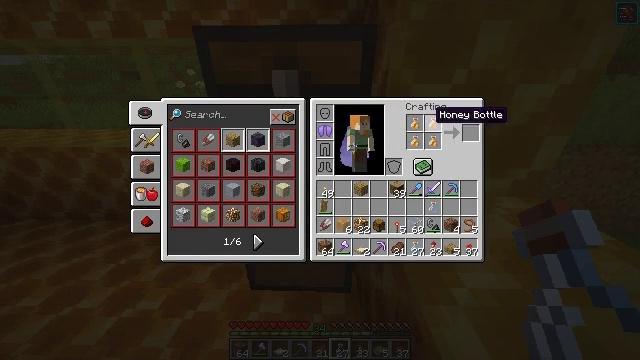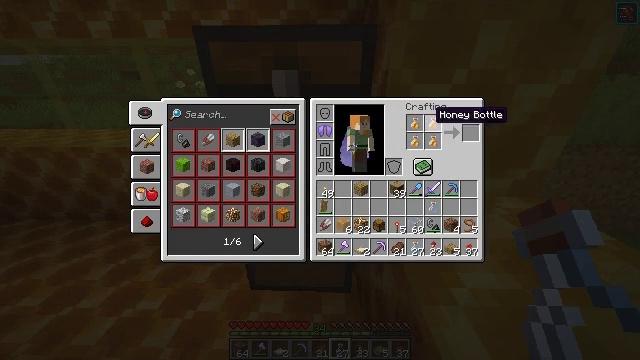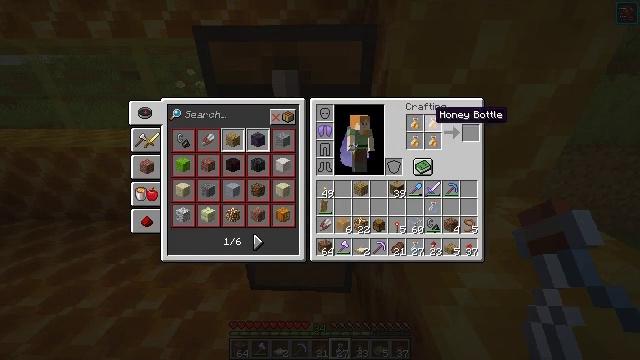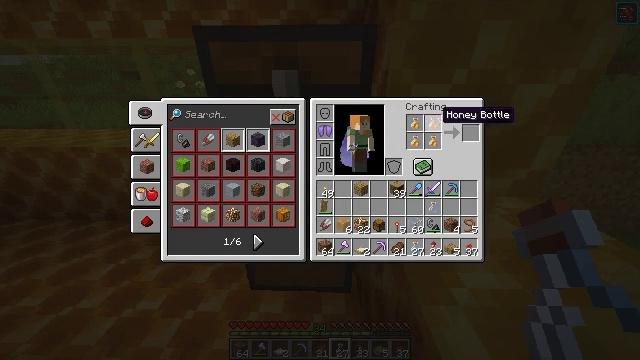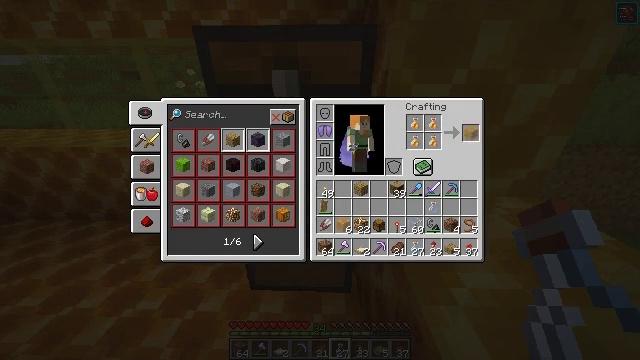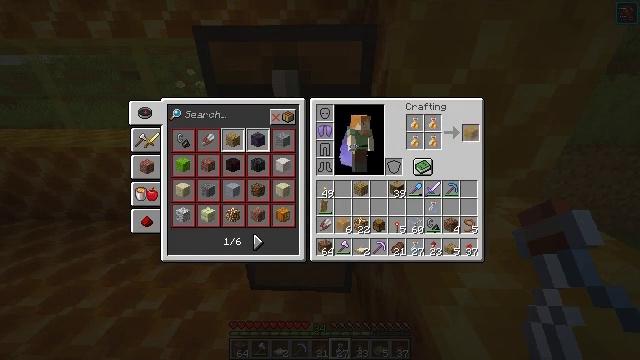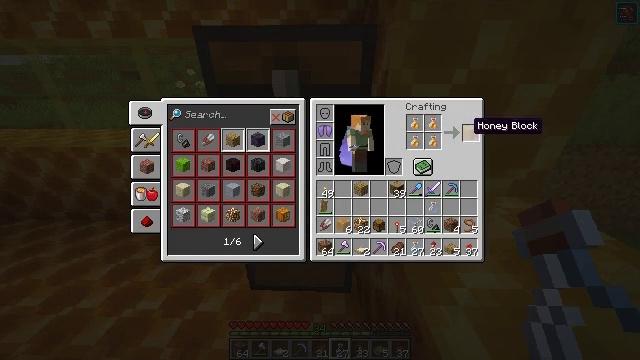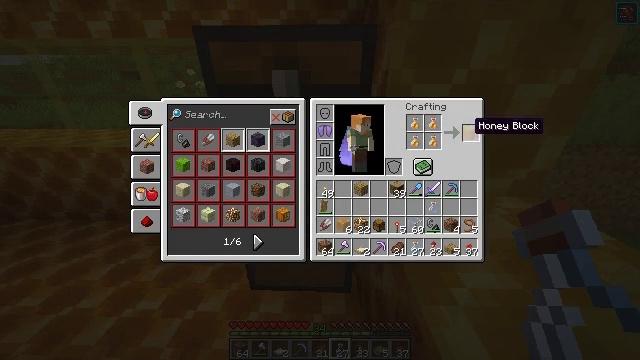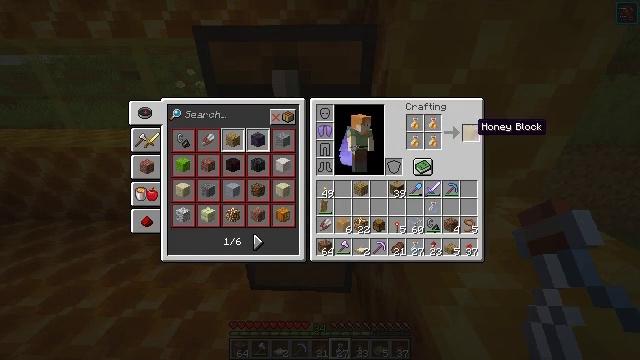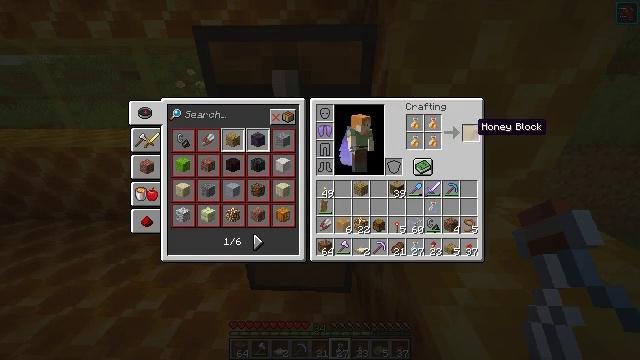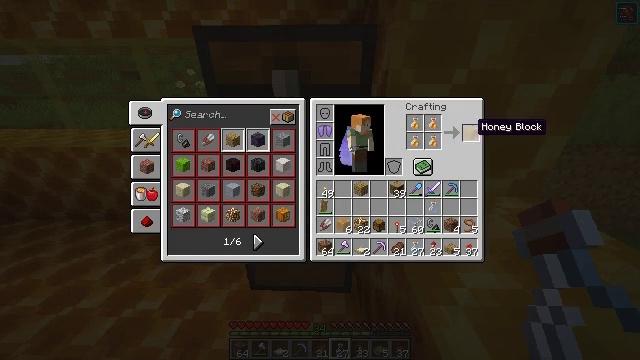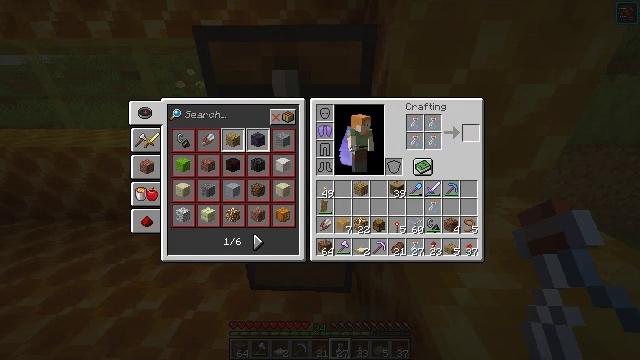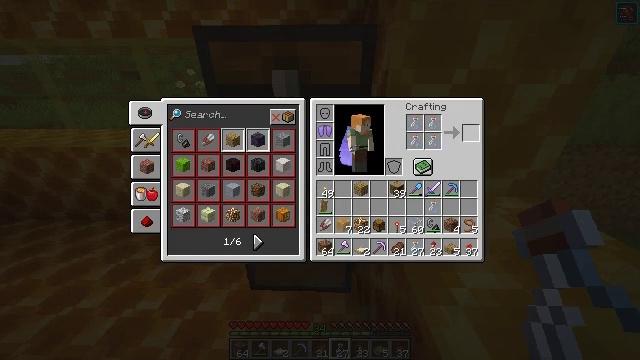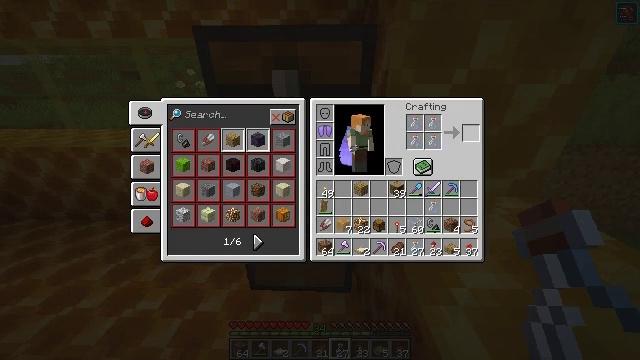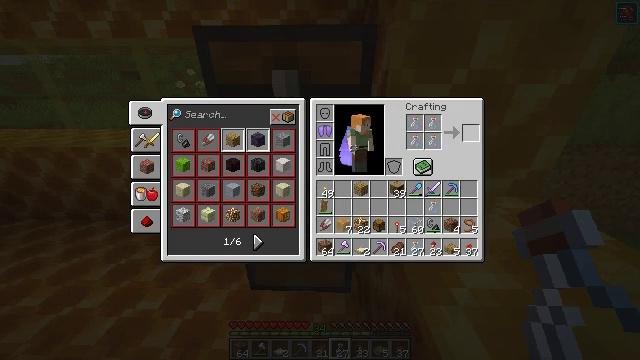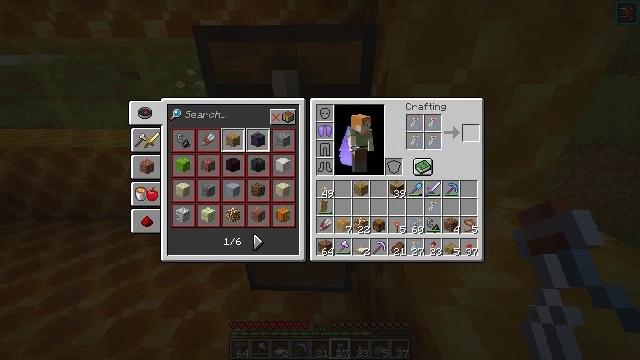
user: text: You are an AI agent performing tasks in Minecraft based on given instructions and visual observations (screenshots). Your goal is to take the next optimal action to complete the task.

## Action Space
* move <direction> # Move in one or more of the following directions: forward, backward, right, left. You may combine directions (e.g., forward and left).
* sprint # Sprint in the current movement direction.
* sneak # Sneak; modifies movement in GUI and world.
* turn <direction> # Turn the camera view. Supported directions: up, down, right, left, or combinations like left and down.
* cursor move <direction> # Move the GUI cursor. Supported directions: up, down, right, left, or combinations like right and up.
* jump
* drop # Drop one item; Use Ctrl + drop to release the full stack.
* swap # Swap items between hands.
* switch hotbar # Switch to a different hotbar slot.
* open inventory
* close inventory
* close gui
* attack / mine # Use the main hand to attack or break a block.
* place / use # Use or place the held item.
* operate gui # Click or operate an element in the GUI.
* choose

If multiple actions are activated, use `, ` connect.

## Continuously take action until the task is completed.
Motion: motion action
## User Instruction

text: Open the crafting table to craft a honey block.
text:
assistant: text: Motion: no_op
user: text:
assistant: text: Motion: sneak
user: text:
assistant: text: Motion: sneak
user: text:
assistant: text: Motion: sneak, cursor move right
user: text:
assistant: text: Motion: sneak, cursor move right
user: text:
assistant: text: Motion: sneak
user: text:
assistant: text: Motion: sneak
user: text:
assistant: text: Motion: sneak
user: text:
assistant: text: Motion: sneak
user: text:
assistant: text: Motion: sneak
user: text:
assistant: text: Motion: sneak, choose
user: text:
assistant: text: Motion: sneak, choose
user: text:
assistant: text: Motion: sneak
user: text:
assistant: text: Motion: sneak
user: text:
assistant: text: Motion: sneak
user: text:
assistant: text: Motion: sneak